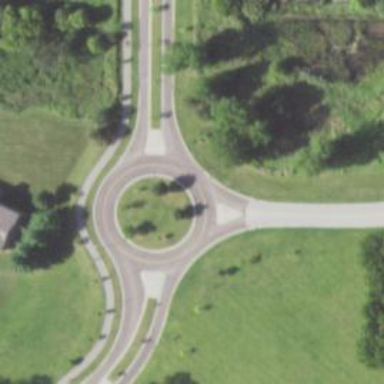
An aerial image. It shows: Roundabout at tertiary road junction.